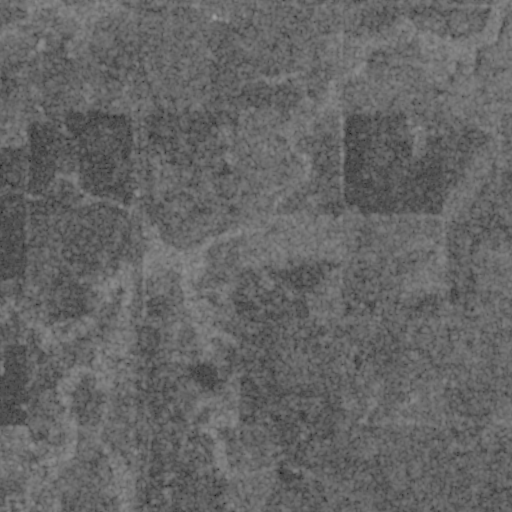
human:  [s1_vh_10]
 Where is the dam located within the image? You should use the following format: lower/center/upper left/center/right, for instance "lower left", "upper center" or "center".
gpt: The dam is located in the lower left of the image.
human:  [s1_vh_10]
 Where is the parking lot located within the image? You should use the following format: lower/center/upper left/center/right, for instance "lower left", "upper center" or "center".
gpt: The parking lot is located in the lower left of the image.
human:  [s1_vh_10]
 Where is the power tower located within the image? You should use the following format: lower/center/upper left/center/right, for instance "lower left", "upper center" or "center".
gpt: The power tower is located in the lower of the image.
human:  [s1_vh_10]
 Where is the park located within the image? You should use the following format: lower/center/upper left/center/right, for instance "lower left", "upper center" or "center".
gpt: There is no park in the image.

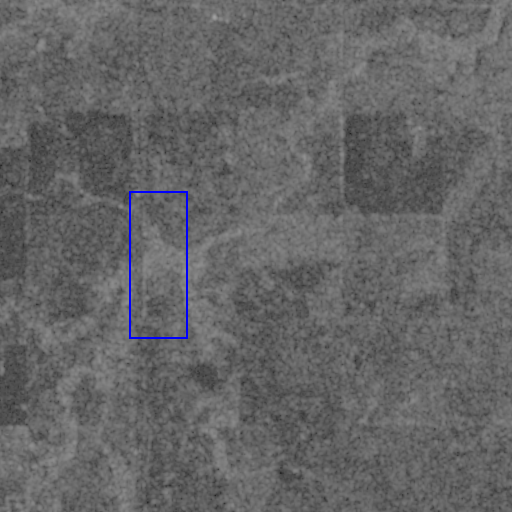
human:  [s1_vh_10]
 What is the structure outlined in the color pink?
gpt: There is no pink outline.
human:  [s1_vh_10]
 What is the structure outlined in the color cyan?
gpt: There is no structure outlined in cyan.